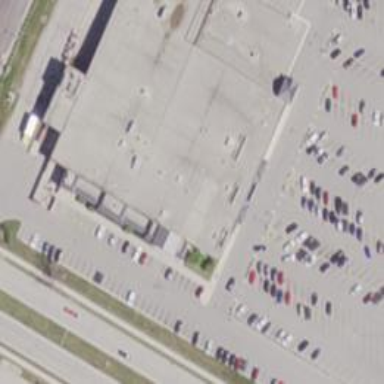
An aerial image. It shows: Supermarket.